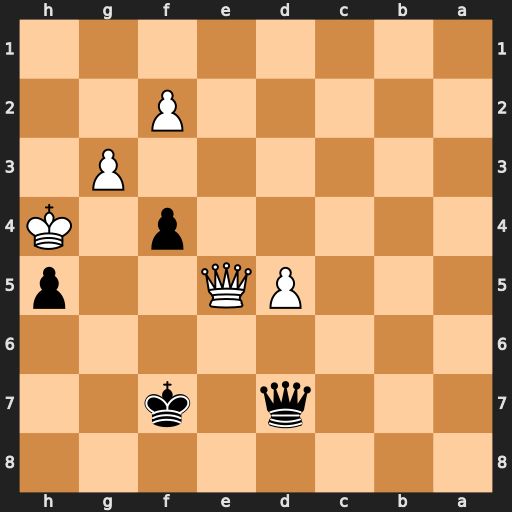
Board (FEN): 8/3q1k2/8/3PQ2p/5p1K/6P1/5P2/8
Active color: b
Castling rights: -
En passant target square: -
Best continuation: Qg4#